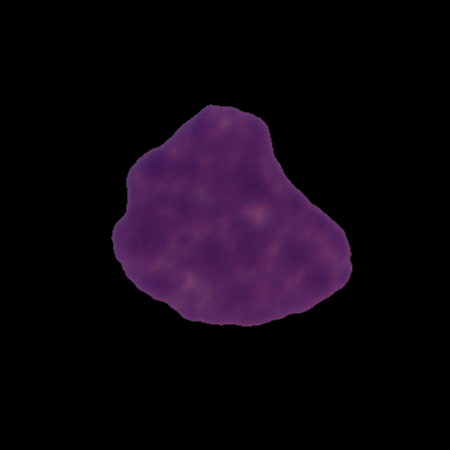
Label: cancer